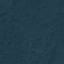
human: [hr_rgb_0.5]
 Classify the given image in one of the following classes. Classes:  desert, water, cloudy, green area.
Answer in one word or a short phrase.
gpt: green area